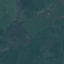
Label: Pasture